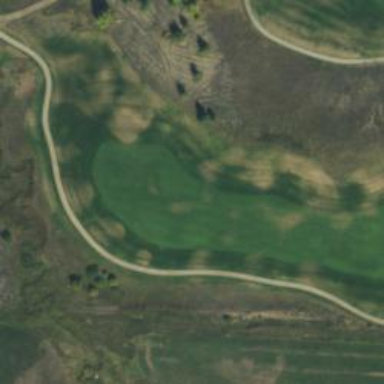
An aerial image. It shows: View of golf hole.